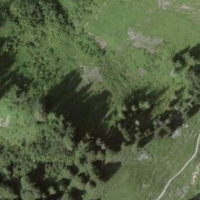
EUNIS habitat code: 44
Species observed at this site:
Dryas octopetala